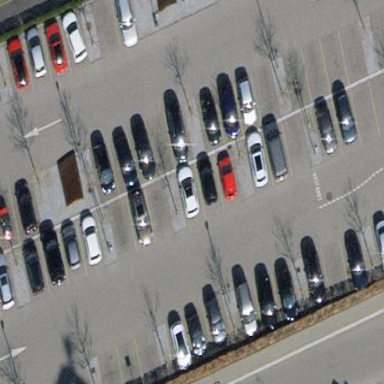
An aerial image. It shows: Parking area with surface dedicated for park and ride.